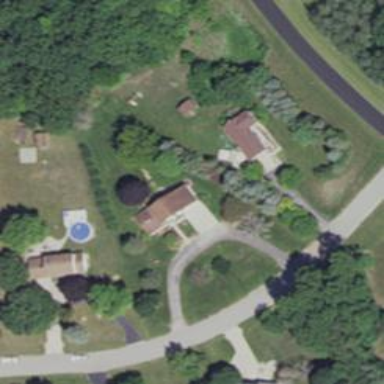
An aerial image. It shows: Driveway.